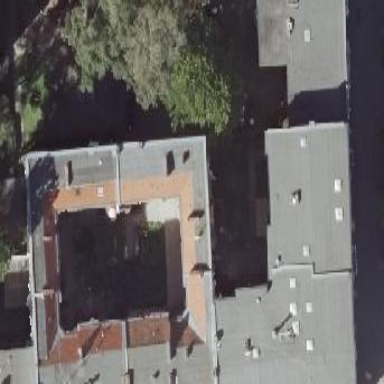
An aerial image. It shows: Apartment building with double saltbox roof shape.